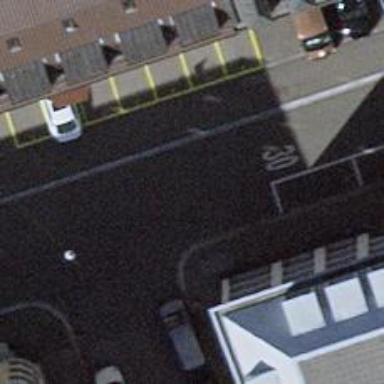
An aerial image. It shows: Residential road with asphalt surface. It has separate sidewalks on both sides.